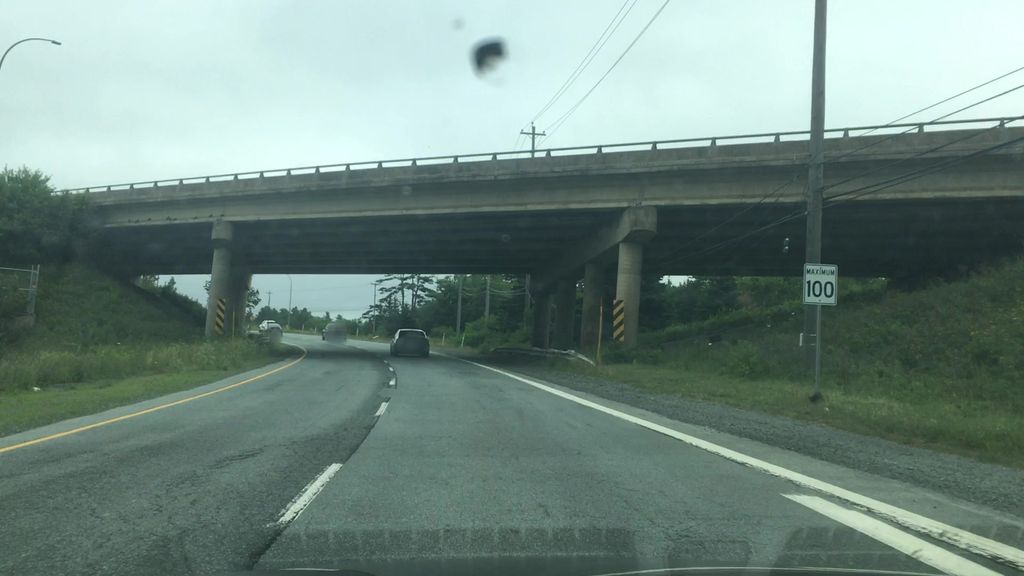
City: halifax